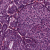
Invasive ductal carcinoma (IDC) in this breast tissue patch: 1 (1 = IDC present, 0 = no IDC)